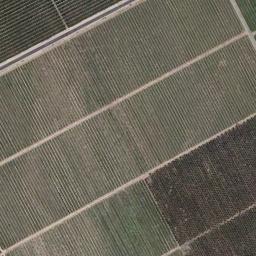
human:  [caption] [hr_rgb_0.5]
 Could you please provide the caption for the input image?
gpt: Several rectangular farmlands are neatly arranged on the ground .

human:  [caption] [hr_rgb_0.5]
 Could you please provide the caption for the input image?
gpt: There are several muddy roads between the rectangular farmlands .

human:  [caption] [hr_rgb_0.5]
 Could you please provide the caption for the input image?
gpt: Four or five neatly arranged green and brown mixed rectangular farm fields .

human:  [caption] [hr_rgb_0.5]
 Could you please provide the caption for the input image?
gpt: There are some bare rectangular farmland .

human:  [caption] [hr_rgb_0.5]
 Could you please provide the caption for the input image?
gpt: There are green and brown rectangular farmlands .